Question: I have been trying to generate an ellipse using OpenGL and I have a feeling I have got something very wrong. I am trying to use an ellipse generating code but for simplicity, I have set the length of the major and minor axes equal. This should give me a circle but somehow that is not what is rendered with OpenGL and I am not sure what is wrong.
So the code is as follows:
'''
glPushAttrib(GL_CURRENT_BIT);
glColor3f(1.0f, 0.0f, 0.0f);
glLineWidth(2.0);
// Draw center
glBegin(GL_POINTS);
glVertex2d(0, 0);
glEnd();
glBegin(GL_LINE_LOOP);
// This should generate a circle
for (GLfloat i = 0; i < 360; i++)
{
float x = cos(i*M_PI/180.f) * 0.5; // keep the axes radius same
float y = sin(i*M_PI/180.f) * 0.5;
glVertex2f(x, y);
}
glEnd();
glPopAttrib();
'''
This should generate a circle as far as I can think. However. I get something like the attached image, which is not a circle. I am not sure what I am doing wrong.

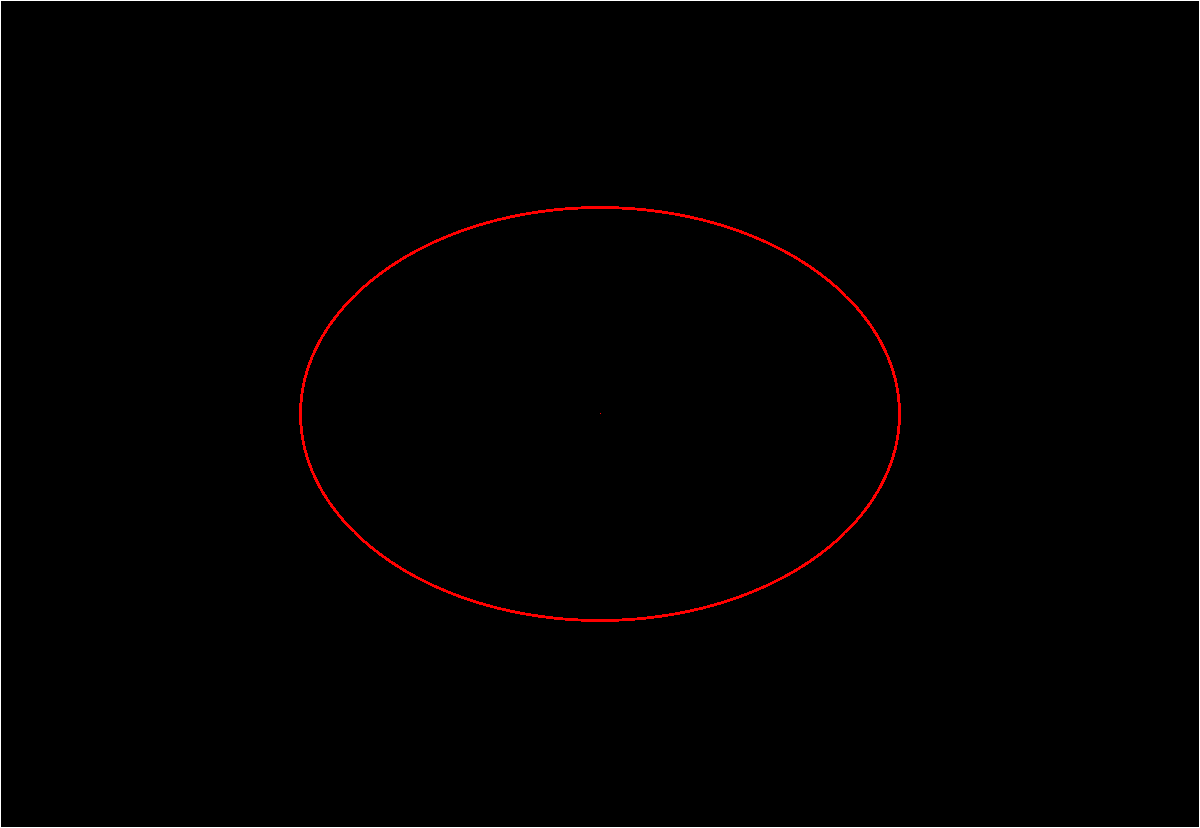
Answer: It is a circle in clip space. Note that the horizontal extent is half the screen's width and the vertical extent is half the screen's height. The viewport transformation that maps clip space (-1 to 1 on both axes) to screen space basically performs a scaling and translation, which causes the deformation of the circle.
To prevent this from happening, you need to set up an appropriate projection transform, e.g. with 'glOrtho'.